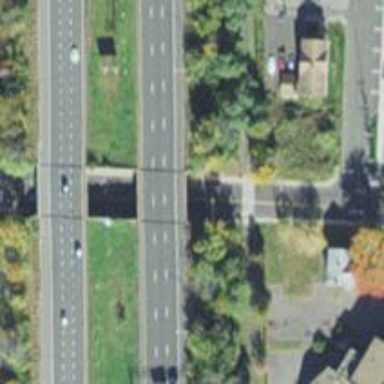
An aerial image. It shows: Motorway bridge with asphalt surface.